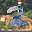
Label: 2